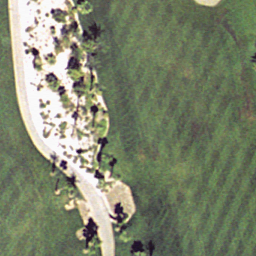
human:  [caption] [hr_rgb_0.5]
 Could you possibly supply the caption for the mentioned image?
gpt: A part of a golf course with some bunkers and trees while a trail goes through the turfs .

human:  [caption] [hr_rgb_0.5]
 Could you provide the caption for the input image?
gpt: A part of a golf coursea with a trail goes through the turfs and some bunkers and trees .

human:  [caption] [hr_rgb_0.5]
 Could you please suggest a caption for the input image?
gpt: This is a part of a golf course with green turfs and some bunkers and trees .

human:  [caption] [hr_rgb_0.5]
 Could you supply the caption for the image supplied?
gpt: Some bunkers and trees with a trail goes through the turfs in the golf course .

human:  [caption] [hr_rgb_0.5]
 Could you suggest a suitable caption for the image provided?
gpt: Some green bunkers and trees with a trail goes through the turfs in the golf course .